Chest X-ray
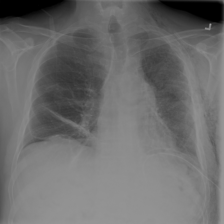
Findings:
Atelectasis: positive
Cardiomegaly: negative
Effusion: negative
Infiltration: negative
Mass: negative
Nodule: negative
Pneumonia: negative
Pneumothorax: positive
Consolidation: negative
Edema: negative
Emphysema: positive
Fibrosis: negative
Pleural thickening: negative
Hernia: negative